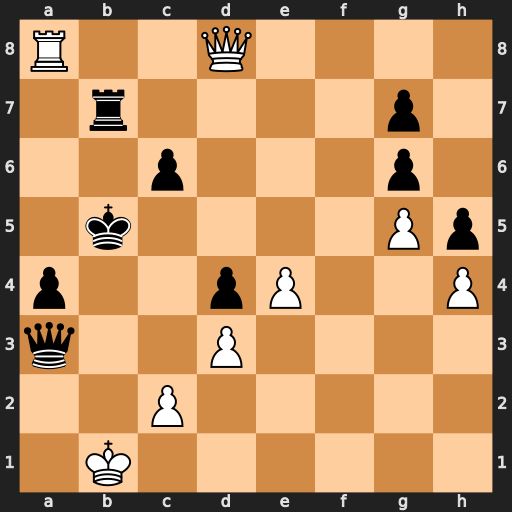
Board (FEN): R2Q4/1r4p1/2p3p1/1k4Pp/p2pP2P/q2P4/2P5/1K6
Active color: w
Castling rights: -
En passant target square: -
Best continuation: Qa5#